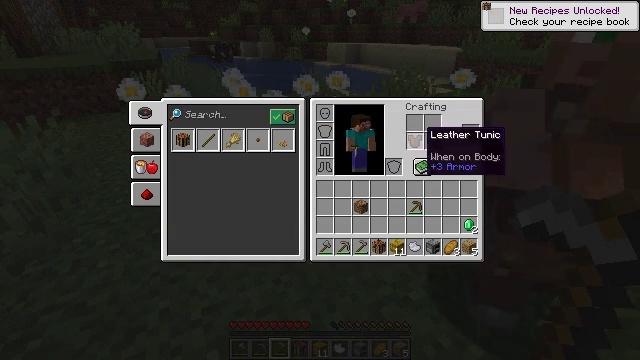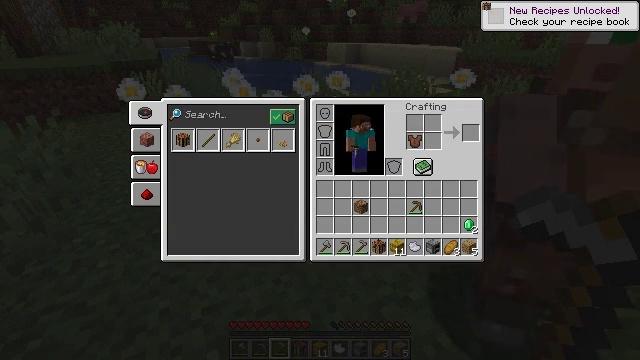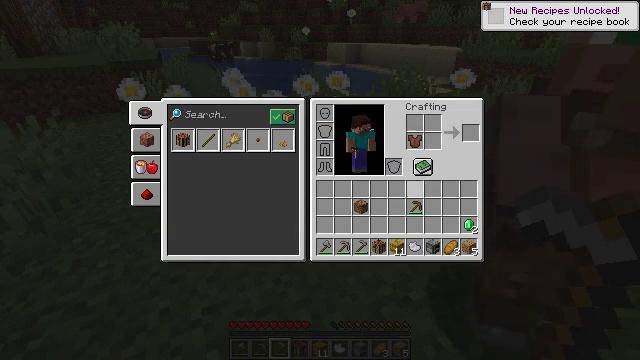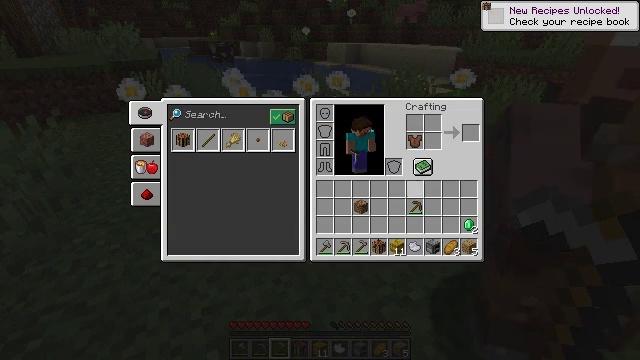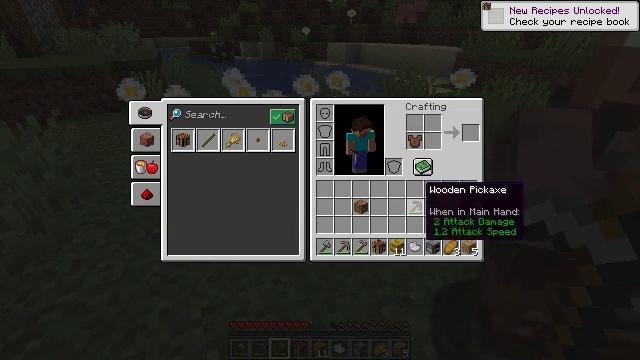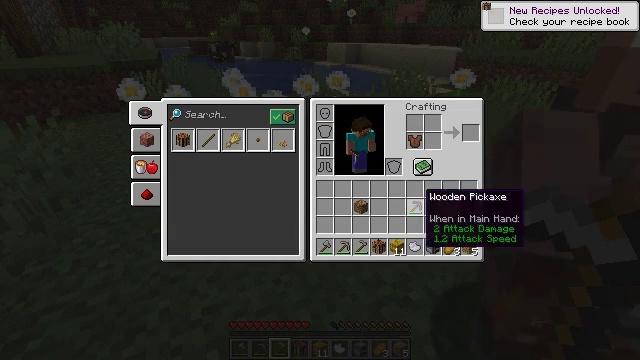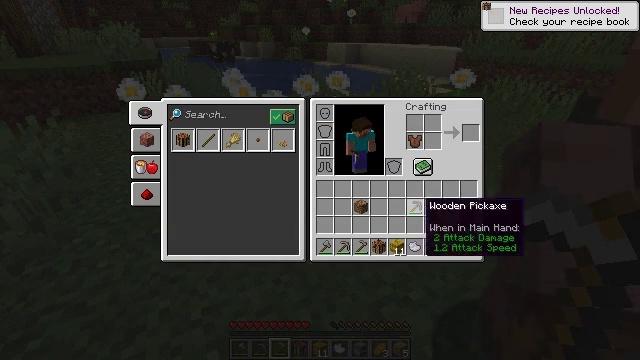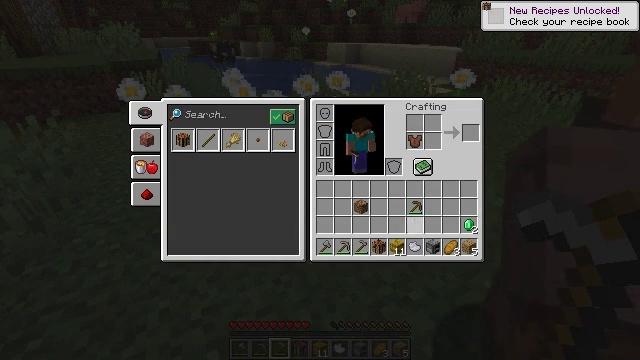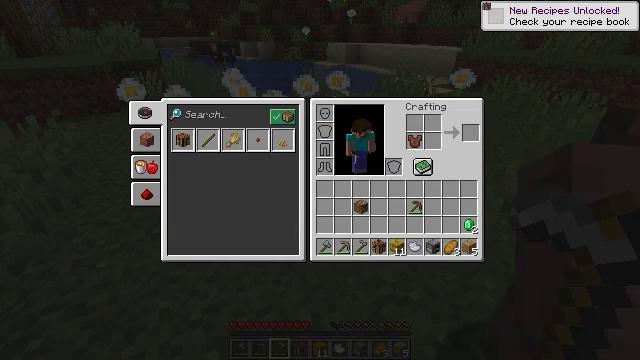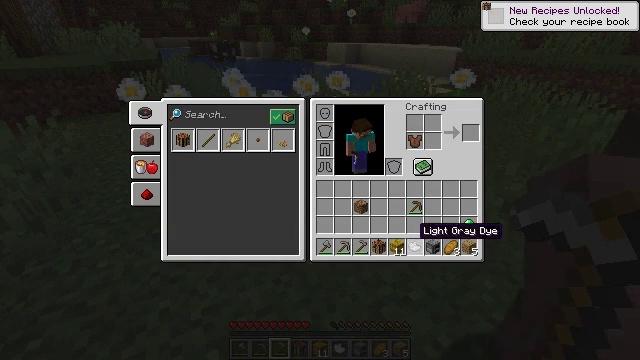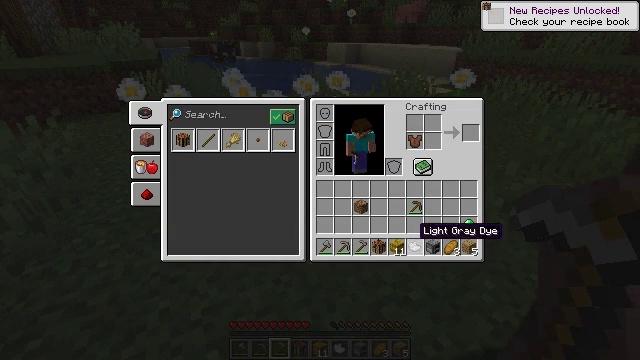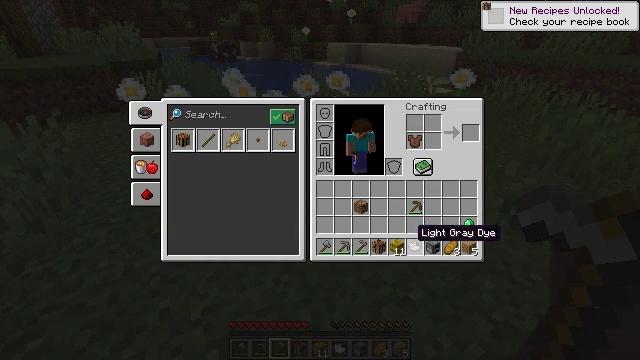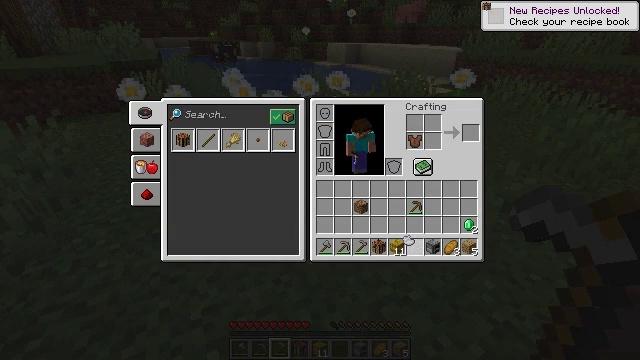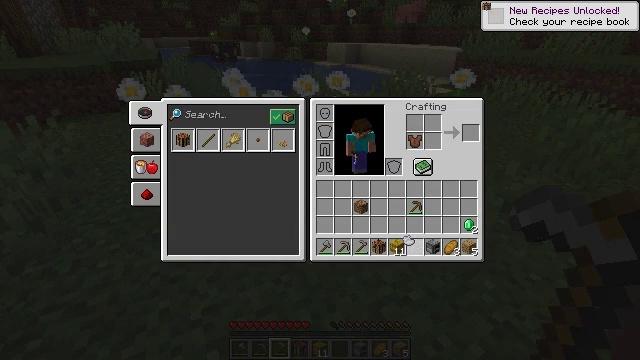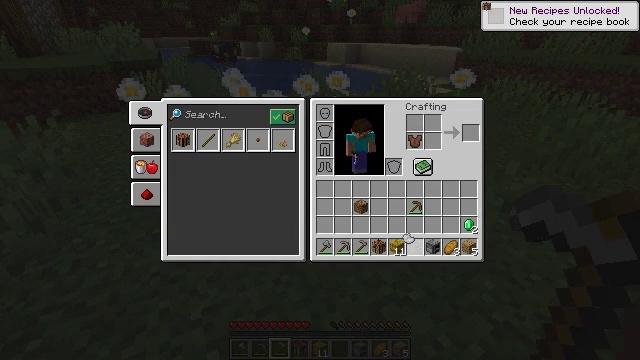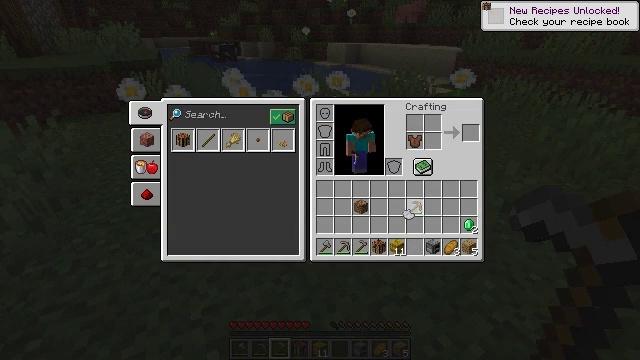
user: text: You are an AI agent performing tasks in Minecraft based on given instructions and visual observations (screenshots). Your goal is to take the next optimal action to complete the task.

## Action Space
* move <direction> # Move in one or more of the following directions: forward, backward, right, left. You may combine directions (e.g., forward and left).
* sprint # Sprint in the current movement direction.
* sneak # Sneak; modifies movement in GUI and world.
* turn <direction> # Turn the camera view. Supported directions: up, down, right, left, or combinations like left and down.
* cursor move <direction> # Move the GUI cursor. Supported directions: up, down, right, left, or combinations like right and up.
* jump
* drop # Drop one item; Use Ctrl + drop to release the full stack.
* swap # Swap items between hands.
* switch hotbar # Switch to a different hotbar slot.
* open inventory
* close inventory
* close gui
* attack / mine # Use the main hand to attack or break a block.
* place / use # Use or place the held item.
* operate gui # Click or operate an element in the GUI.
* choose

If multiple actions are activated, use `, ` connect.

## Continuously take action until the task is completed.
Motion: motion action
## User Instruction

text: Use the crafting grid to make a leather chestplate.
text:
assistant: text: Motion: cursor move down
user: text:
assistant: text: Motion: cursor move down
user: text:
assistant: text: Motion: cursor move down
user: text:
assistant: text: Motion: no_op
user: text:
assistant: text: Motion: no_op
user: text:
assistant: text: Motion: cursor move down
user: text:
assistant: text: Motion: cursor move down
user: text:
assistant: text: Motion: no_op
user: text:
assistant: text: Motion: no_op
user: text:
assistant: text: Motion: no_op
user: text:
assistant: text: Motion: no_op
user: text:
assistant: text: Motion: operate gui
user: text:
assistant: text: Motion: operate gui
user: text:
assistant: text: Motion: operate gui
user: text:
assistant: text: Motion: cursor move up
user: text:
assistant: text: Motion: cursor move right and up
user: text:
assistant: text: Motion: no_op
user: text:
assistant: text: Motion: no_op
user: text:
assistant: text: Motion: no_op
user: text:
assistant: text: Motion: no_op
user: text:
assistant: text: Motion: cursor move right
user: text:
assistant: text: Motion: operate gui
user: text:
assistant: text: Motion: operate gui
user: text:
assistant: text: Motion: no_op
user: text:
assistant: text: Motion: no_op
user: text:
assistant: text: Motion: no_op
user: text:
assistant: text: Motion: cursor move right
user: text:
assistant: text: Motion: cursor move right
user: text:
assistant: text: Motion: no_op
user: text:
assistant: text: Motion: no_op